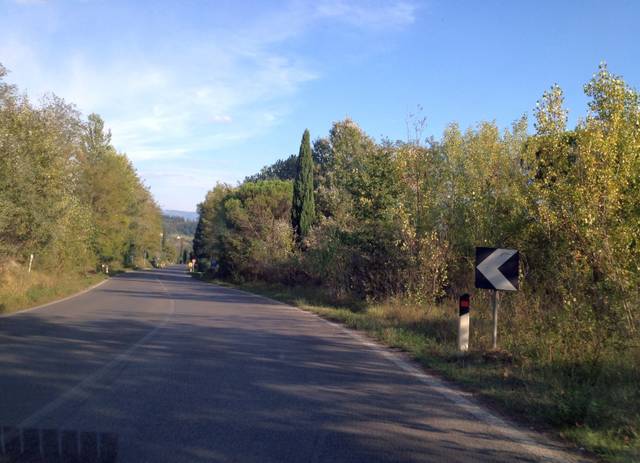
Region: Italy
Coordinates: 43.459, 11.05